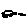
Label: car